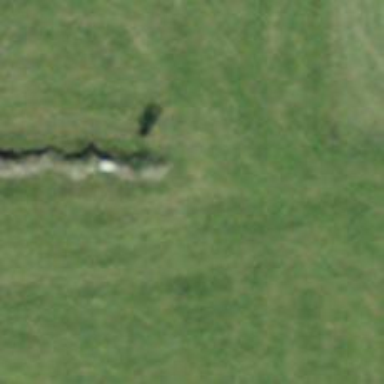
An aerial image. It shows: Dry stone wall barrier.